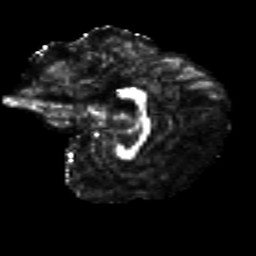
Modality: FA
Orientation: sagittal
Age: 20
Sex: female
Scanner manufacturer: siemens
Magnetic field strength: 3 T
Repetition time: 8.8 s
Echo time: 0.085 s